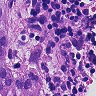
Metastatic tissue present: yes